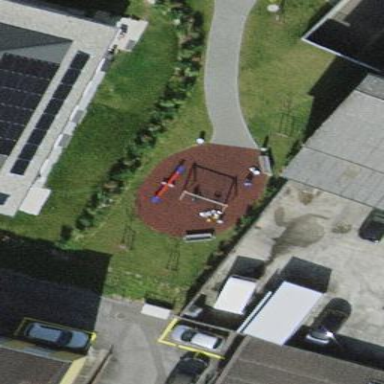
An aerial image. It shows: Playground area for leisure activities on the land.